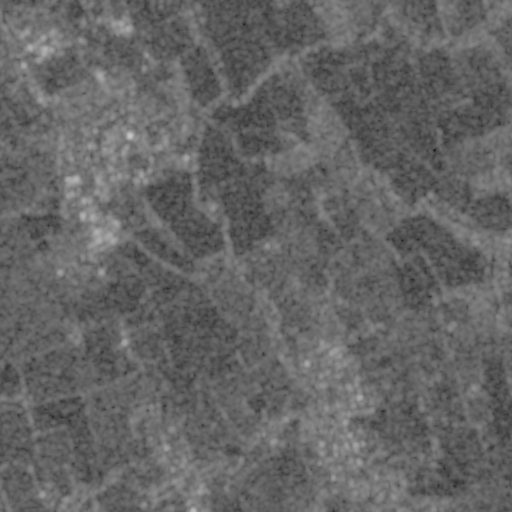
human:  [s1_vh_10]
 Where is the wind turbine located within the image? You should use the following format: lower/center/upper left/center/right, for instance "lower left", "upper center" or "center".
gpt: The wind turbine is located in the lower left of the image.
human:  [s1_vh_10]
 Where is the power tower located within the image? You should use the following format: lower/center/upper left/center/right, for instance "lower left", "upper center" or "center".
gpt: There is no power tower in the image.

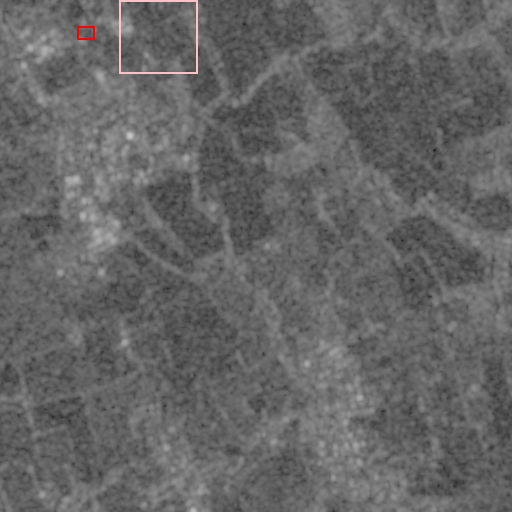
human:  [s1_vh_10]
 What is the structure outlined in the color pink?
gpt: The structure outlined in pink is a park.
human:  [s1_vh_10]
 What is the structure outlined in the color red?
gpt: The structure outlined in red is a parking lot.
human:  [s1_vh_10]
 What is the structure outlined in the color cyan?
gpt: There is no cyan outline.